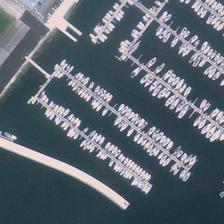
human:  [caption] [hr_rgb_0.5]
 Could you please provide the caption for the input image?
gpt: many yachts and boats are on the coast .

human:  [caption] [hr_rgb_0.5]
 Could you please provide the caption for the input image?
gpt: many boats are orderly in a port near a wharf .

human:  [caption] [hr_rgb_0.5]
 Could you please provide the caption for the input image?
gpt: many boats are orderly in a port near a wharf .

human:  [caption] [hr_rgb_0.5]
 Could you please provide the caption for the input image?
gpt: many types of boats are close to the port .

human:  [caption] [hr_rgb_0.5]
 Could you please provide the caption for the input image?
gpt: many types of boats are close to the port .